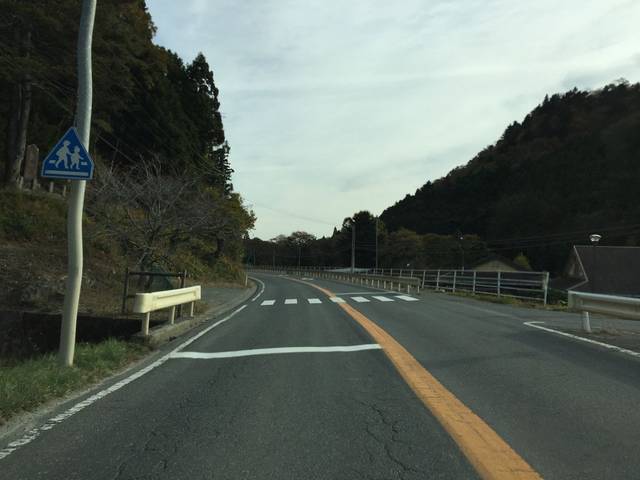
Region: Japan
Coordinates: 37.774, 140.865